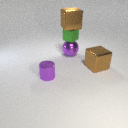
large purple metal sphere to the right of small purple metal cylinder